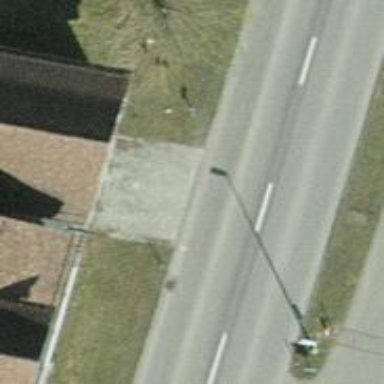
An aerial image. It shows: Bus stop with platform for public transport.